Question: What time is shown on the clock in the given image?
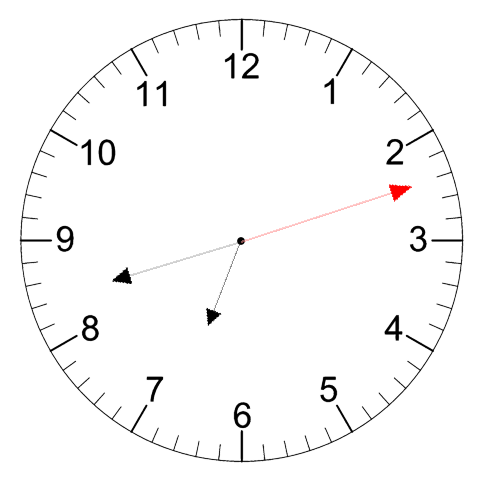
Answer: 06:42:12